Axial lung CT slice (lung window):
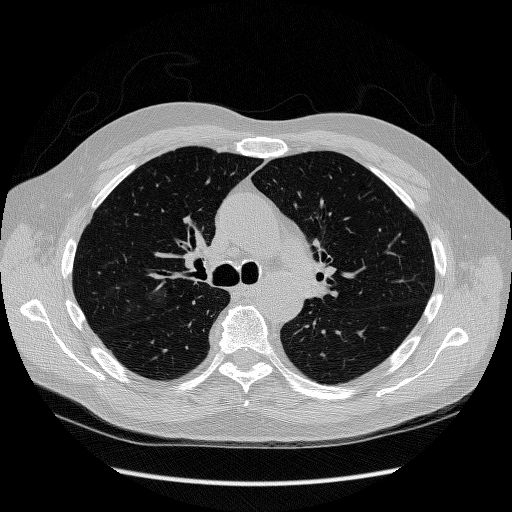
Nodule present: no